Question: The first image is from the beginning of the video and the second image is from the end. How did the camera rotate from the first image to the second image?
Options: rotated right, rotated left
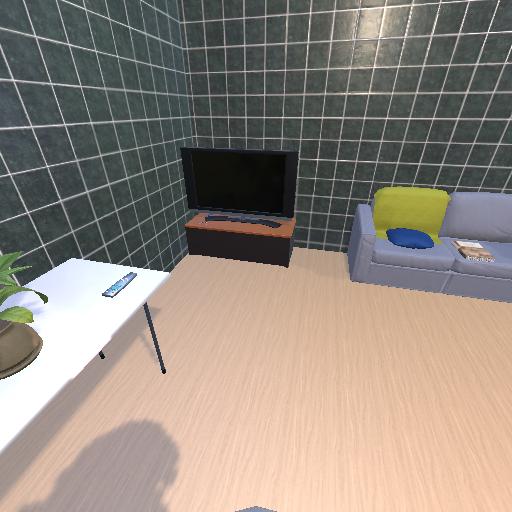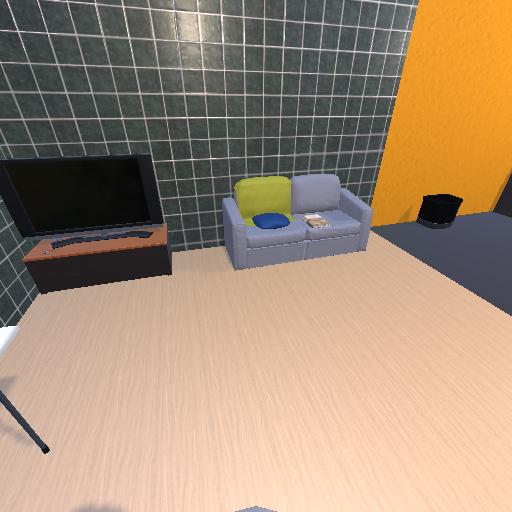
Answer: rotated right